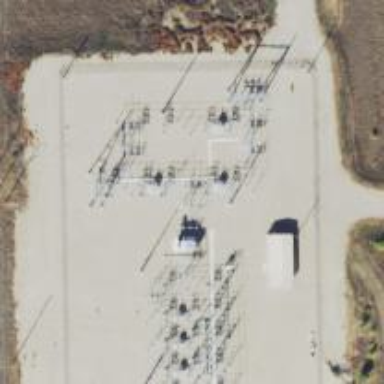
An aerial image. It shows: Switch for power supply.